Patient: sex M, age 34
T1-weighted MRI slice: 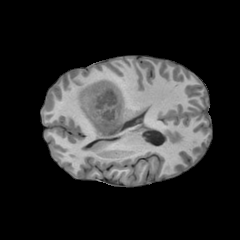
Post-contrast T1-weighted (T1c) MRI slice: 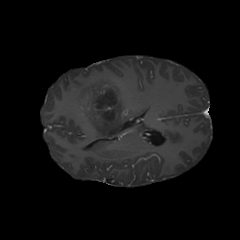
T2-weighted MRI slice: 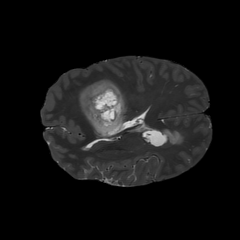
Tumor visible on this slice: yes
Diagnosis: Astrocytoma, IDH-mutant
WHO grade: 4